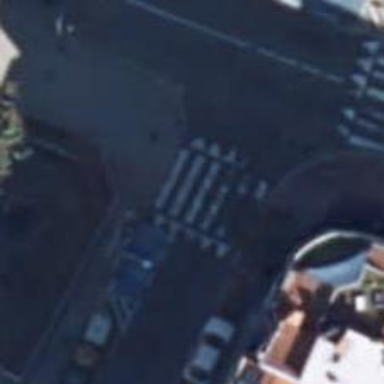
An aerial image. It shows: Marked zebra crossing with traffic calming measures.